Question: Count the number of objects in the diagram.
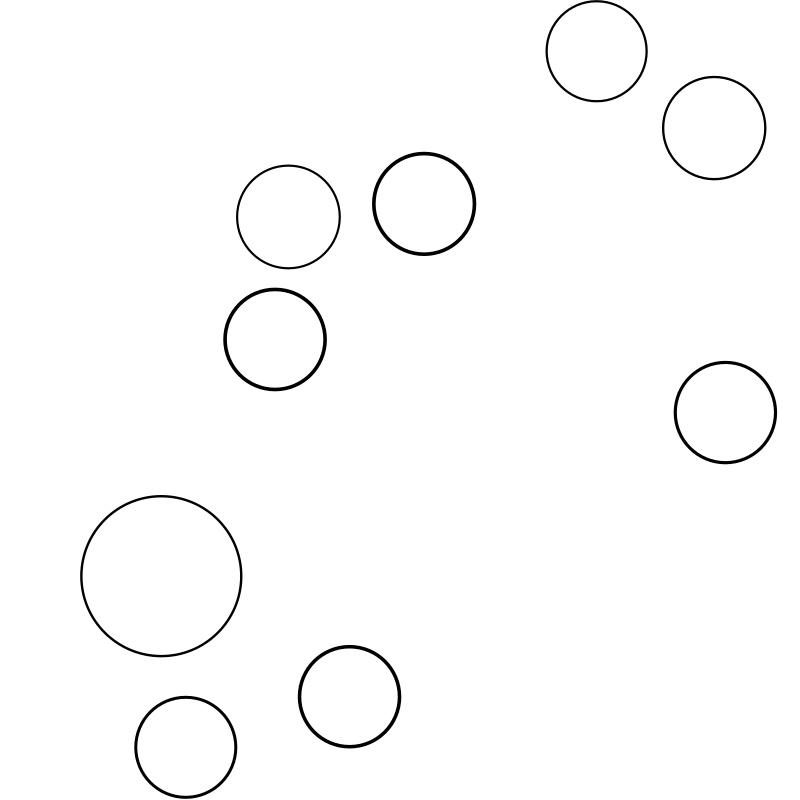
Answer: 9